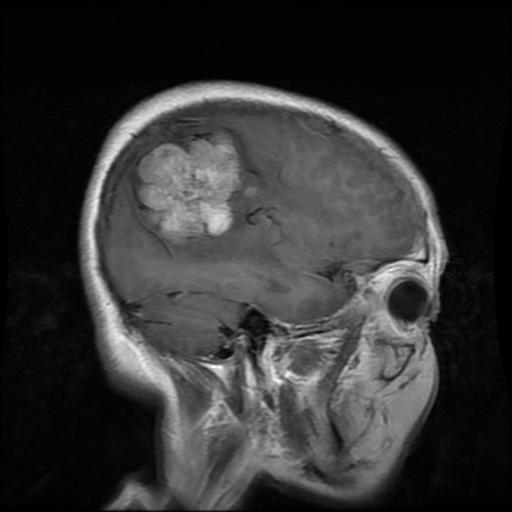
Label: meningioma